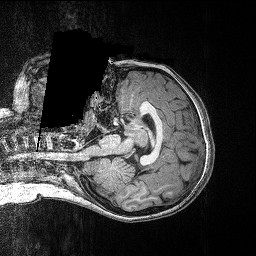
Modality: T1w
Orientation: axial